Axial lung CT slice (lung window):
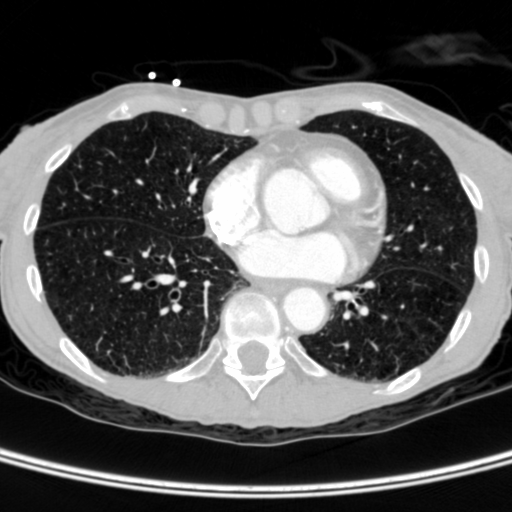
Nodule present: no